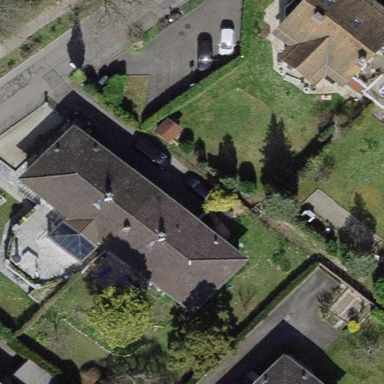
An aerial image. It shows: Garden surrounded by fence.